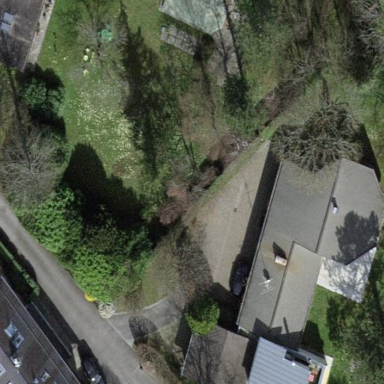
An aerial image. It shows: Garden surrounded by fence.